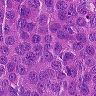
Metastatic tissue present: yes